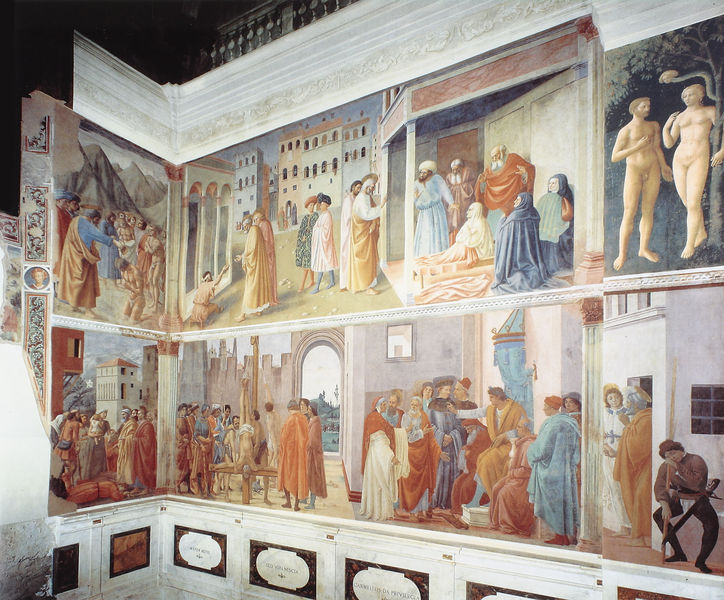
Titel: Fresken der Cappella Brancacci in S. Maria del Carmine
Künstler: Masolino da Panicale
Standort: Florenz, S. Maria del Carmine, Cappella Brancacci (EU - I - Toskana)
Schlagwörter: baum, blau, gemälde, nackt, stadt, gebäude, rot, hinrichtung, natur, renaissance, ecke, wandgemälde, wandmalerei, adam, eva, paradies, kreuz, schlange, christus, sündenfall, mittelalter, tempel, petrus, baum der erkenntnis, bibelszene, biblische erzählung